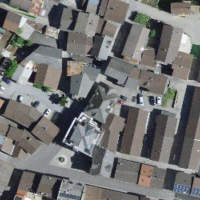
EUNIS habitat code: 55
Species observed at this site:
Campanula trachelium